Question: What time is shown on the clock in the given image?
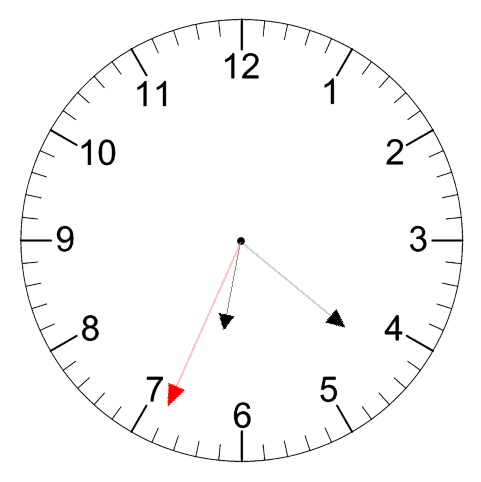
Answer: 06:21:34